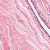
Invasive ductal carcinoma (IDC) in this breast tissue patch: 0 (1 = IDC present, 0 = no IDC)